Question: '''
import java.awt.BorderLayout;
import java.awt.Color;
import java.awt.Dimension;
import java.awt.FlowLayout;
import java.awt.GridLayout;
import java.awt.event.ActionListener;
import javax.swing.*;
import javax.swing.border.Border;
import javax.swing.border.LineBorder;
public class BattleShipsMain {
public static void main(String[] args) {
// JButton arrays to hold buttons
JButton[] userButtons = new JButton[100];
JButton[] compButtons = new JButton[100];
// Text for ships label
String shipsText = "Ships Size (Squares)" + "Carrier 5"
+ "Battleship 4" + "Destroyer 3"
+ "Patrol Boat 2";
// Draw main window and set layout
JFrame window = new JFrame("Battle Ships");
window.setSize(1200, 1900);
window.getContentPane().setLayout(new BorderLayout());
window.setDefaultCloseOperation(JFrame.EXIT_ON_CLOSE);
// Draw top game panel
JPanel gridPanTop = new JPanel();
gridPanTop.setLayout(new BorderLayout());
gridPanTop.setPreferredSize(new Dimension(1300, 400));
gridPanTop.setBackground(Color.GRAY);
// Top panel text
JLabel ships = new JLabel();
ships.setText(shipsText);
// Bottom panel buttons
JButton submit = new JButton("Submit");
Dimension submitSize = new Dimension(20, 20);
submit.setSize(submitSize);
// Draw bottom game panel
JPanel panBottom = new JPanel();
panBottom.setBackground(Color.WHITE);
panBottom.setLayout(new BorderLayout());
panBottom.setPreferredSize(new Dimension(200, 200));
panBottom.add(submit);
// Set position of game panels
window.getContentPane().add(gridPanTop, BorderLayout.PAGE_START);
window.getContentPane().add(panBottom, BorderLayout.CENTER);
// Set border for grid buttons
Border border = new LineBorder(Color.gray);
// Draw panel for grids
JPanel user = new JPanel();
JPanel comp = new JPanel();
user.setBackground(Color.gray);
comp.setBackground(Color.gray);
user.setBorder(border);
comp.setBorder(border);
// Set layout for grid panels
user.setLayout(new GridLayout(10, 10));
comp.setLayout(new GridLayout(10, 10));
int x = userButtons.length;
// Set user buttons as JButtons, set size and add to grid
for (int i = 0; i < x; i++) {
userButtons[i] = new JButton();
userButtons[i].setPreferredSize(new Dimension(40, 40));
user.add(userButtons[i]);
}
// Set computer buttons as JButtons, set size and add to grid
for (int i = 0; i < x; i++) {
compButtons[i] = new JButton();
compButtons[i].setPreferredSize(new Dimension(40, 40));
comp.add(compButtons[i]);
}
// Add panels to main frame and set visible
window.pack();
window.add(gridPanTop);
window.add(panBottom);
gridPanTop.add(user, BorderLayout.WEST);
gridPanTop.add(comp, BorderLayout.EAST);
gridPanTop.setVisible(true);
panBottom.setVisible(true);
window.setVisible(true);
user.setVisible(true);
comp.setVisible(true);
// Start main game
MainGame start = new MainGame();
}
}
'''
I have an assignment and am having lot of trouble creating the below panel layout in Java Swing. I have had no luck using any of the layouts.

Could anyone help my with this layout?
At present the code displays the following output:
<URL>
You can probably tell I am a beginner so please excuse rookie errors. The panel layout I have at the moment LOOKS like the ideal one I attached but clearly is not the correct layout as I'd like.
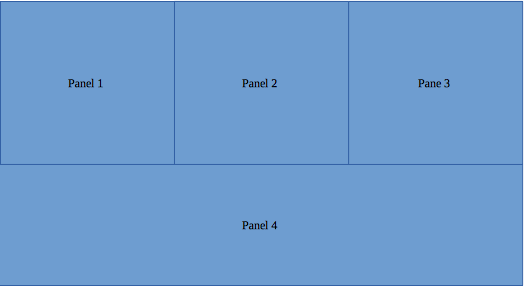
Answer: You can achive this with different layouts and compound of layouts (using subpanels). I would have used <URL>, that is definitely one of the most versatile layouts.
'''
public class TestLayout extends JFrame {
private static final long serialVersionUID = -7619921429181915663L;
public TestLayout(){
super("TestLayout");
super.setDefaultCloseOperation(JFrame.EXIT_ON_CLOSE);
init();
}
private void init() {
this.getContentPane().setLayout(new GridBagLayout());
//Setup some test panel with labels
JPanel panel1 = new JPanel(new BorderLayout());
panel1.setBorder(BorderFactory.createEtchedBorder());
JLabel label1 = new JLabel("Panel 1");
label1.setHorizontalAlignment(SwingConstants.CENTER);
panel1.add(label1,BorderLayout.CENTER);
JPanel panel2 = new JPanel(new BorderLayout());
panel2.setBorder(BorderFactory.createEtchedBorder());
JLabel label2 = new JLabel("Panel 2");
label2.setHorizontalAlignment(SwingConstants.CENTER);
panel2.add(label2,BorderLayout.CENTER);
JPanel panel3 = new JPanel(new BorderLayout());
panel3.setBorder(BorderFactory.createEtchedBorder());
JLabel label3 = new JLabel("Panel 3");
label3.setHorizontalAlignment(SwingConstants.CENTER);
panel3.add(label3,BorderLayout.CENTER);
JPanel panel4 = new JPanel(new BorderLayout());
panel4.setBorder(BorderFactory.createEtchedBorder());
JLabel label4 = new JLabel("Panel 4");
label4.setHorizontalAlignment(SwingConstants.CENTER);
panel4.add(label4,BorderLayout.CENTER);
//Here goes the interesting code
this.getContentPane().add(panel1, new GridBagConstraints(0, 0, 1, 1, 1.0, 0.6, GridBagConstraints.WEST, GridBagConstraints.BOTH, new Insets(2, 2,
2, 2), 0, 0));
this.getContentPane().add(panel2, new GridBagConstraints(1, 0, 1, 1, 1.0, 0.6, GridBagConstraints.WEST, GridBagConstraints.BOTH, new Insets(2, 2,
2, 2), 0, 0));
this.getContentPane().add(panel3, new GridBagConstraints(2, 0, 1, 1, 1.0, 0.6, GridBagConstraints.WEST, GridBagConstraints.BOTH, new Insets(2, 2,
2, 2), 0, 0));
//next row
this.getContentPane().add(panel4, new GridBagConstraints(0, 1, 3, 1, 1.0, 0.4, GridBagConstraints.WEST, GridBagConstraints.BOTH, new Insets(2, 2,
2, 2), 0, 0));
this.setPreferredSize(new Dimension(400, 200));
this.pack();
}
public static void main(String[] args) {
TestLayout frame = new TestLayout();
frame.setLocationRelativeTo(null);
frame.setVisible(true);
}
}
'''
<URL>
The key part of the GridBagLayout is the <URL>
'''
new GridBagConstraints(columnNumber, rowNumber, columnSpan, rowSpan, columnWeigth, rowWeigth, alignment, fillType, insets, padX, pady)
'''
see in example how 'rowWeigth' is set to '0.6' for first row and '0.4' to second row so that first row takes up some more space (60%). Adjust them as you like (if you like same space, just set '0.5' to both).